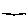
Label: line